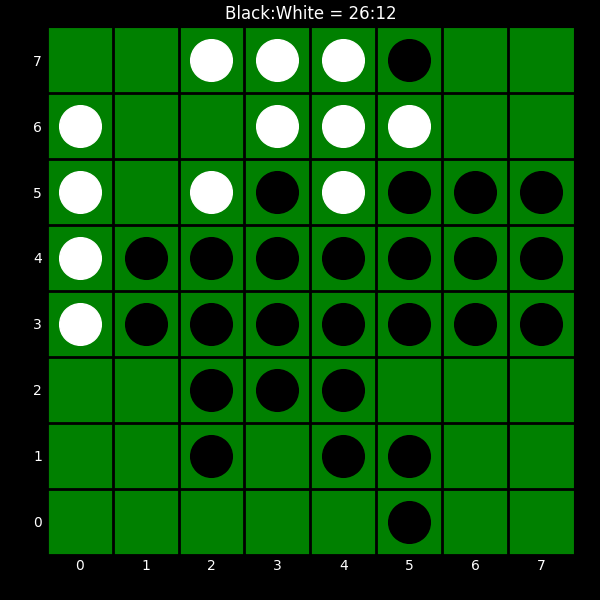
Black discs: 26
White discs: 12